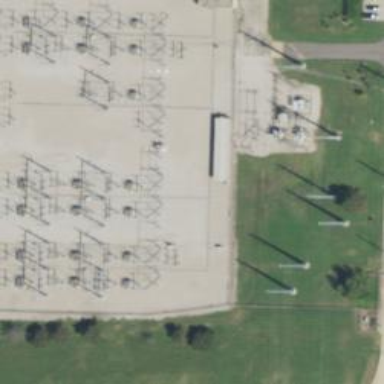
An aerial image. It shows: Switch for power supply.